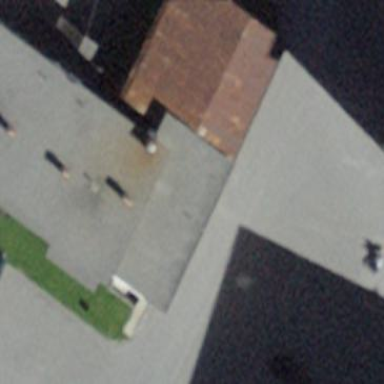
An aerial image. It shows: Building with flat roof.